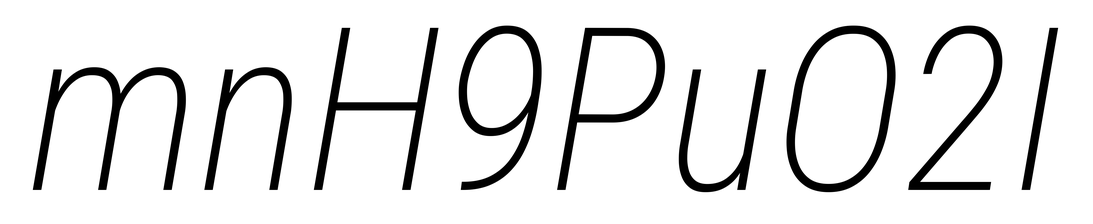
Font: Roboto-Italic_Condensed_ExtraLight_Italic